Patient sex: F
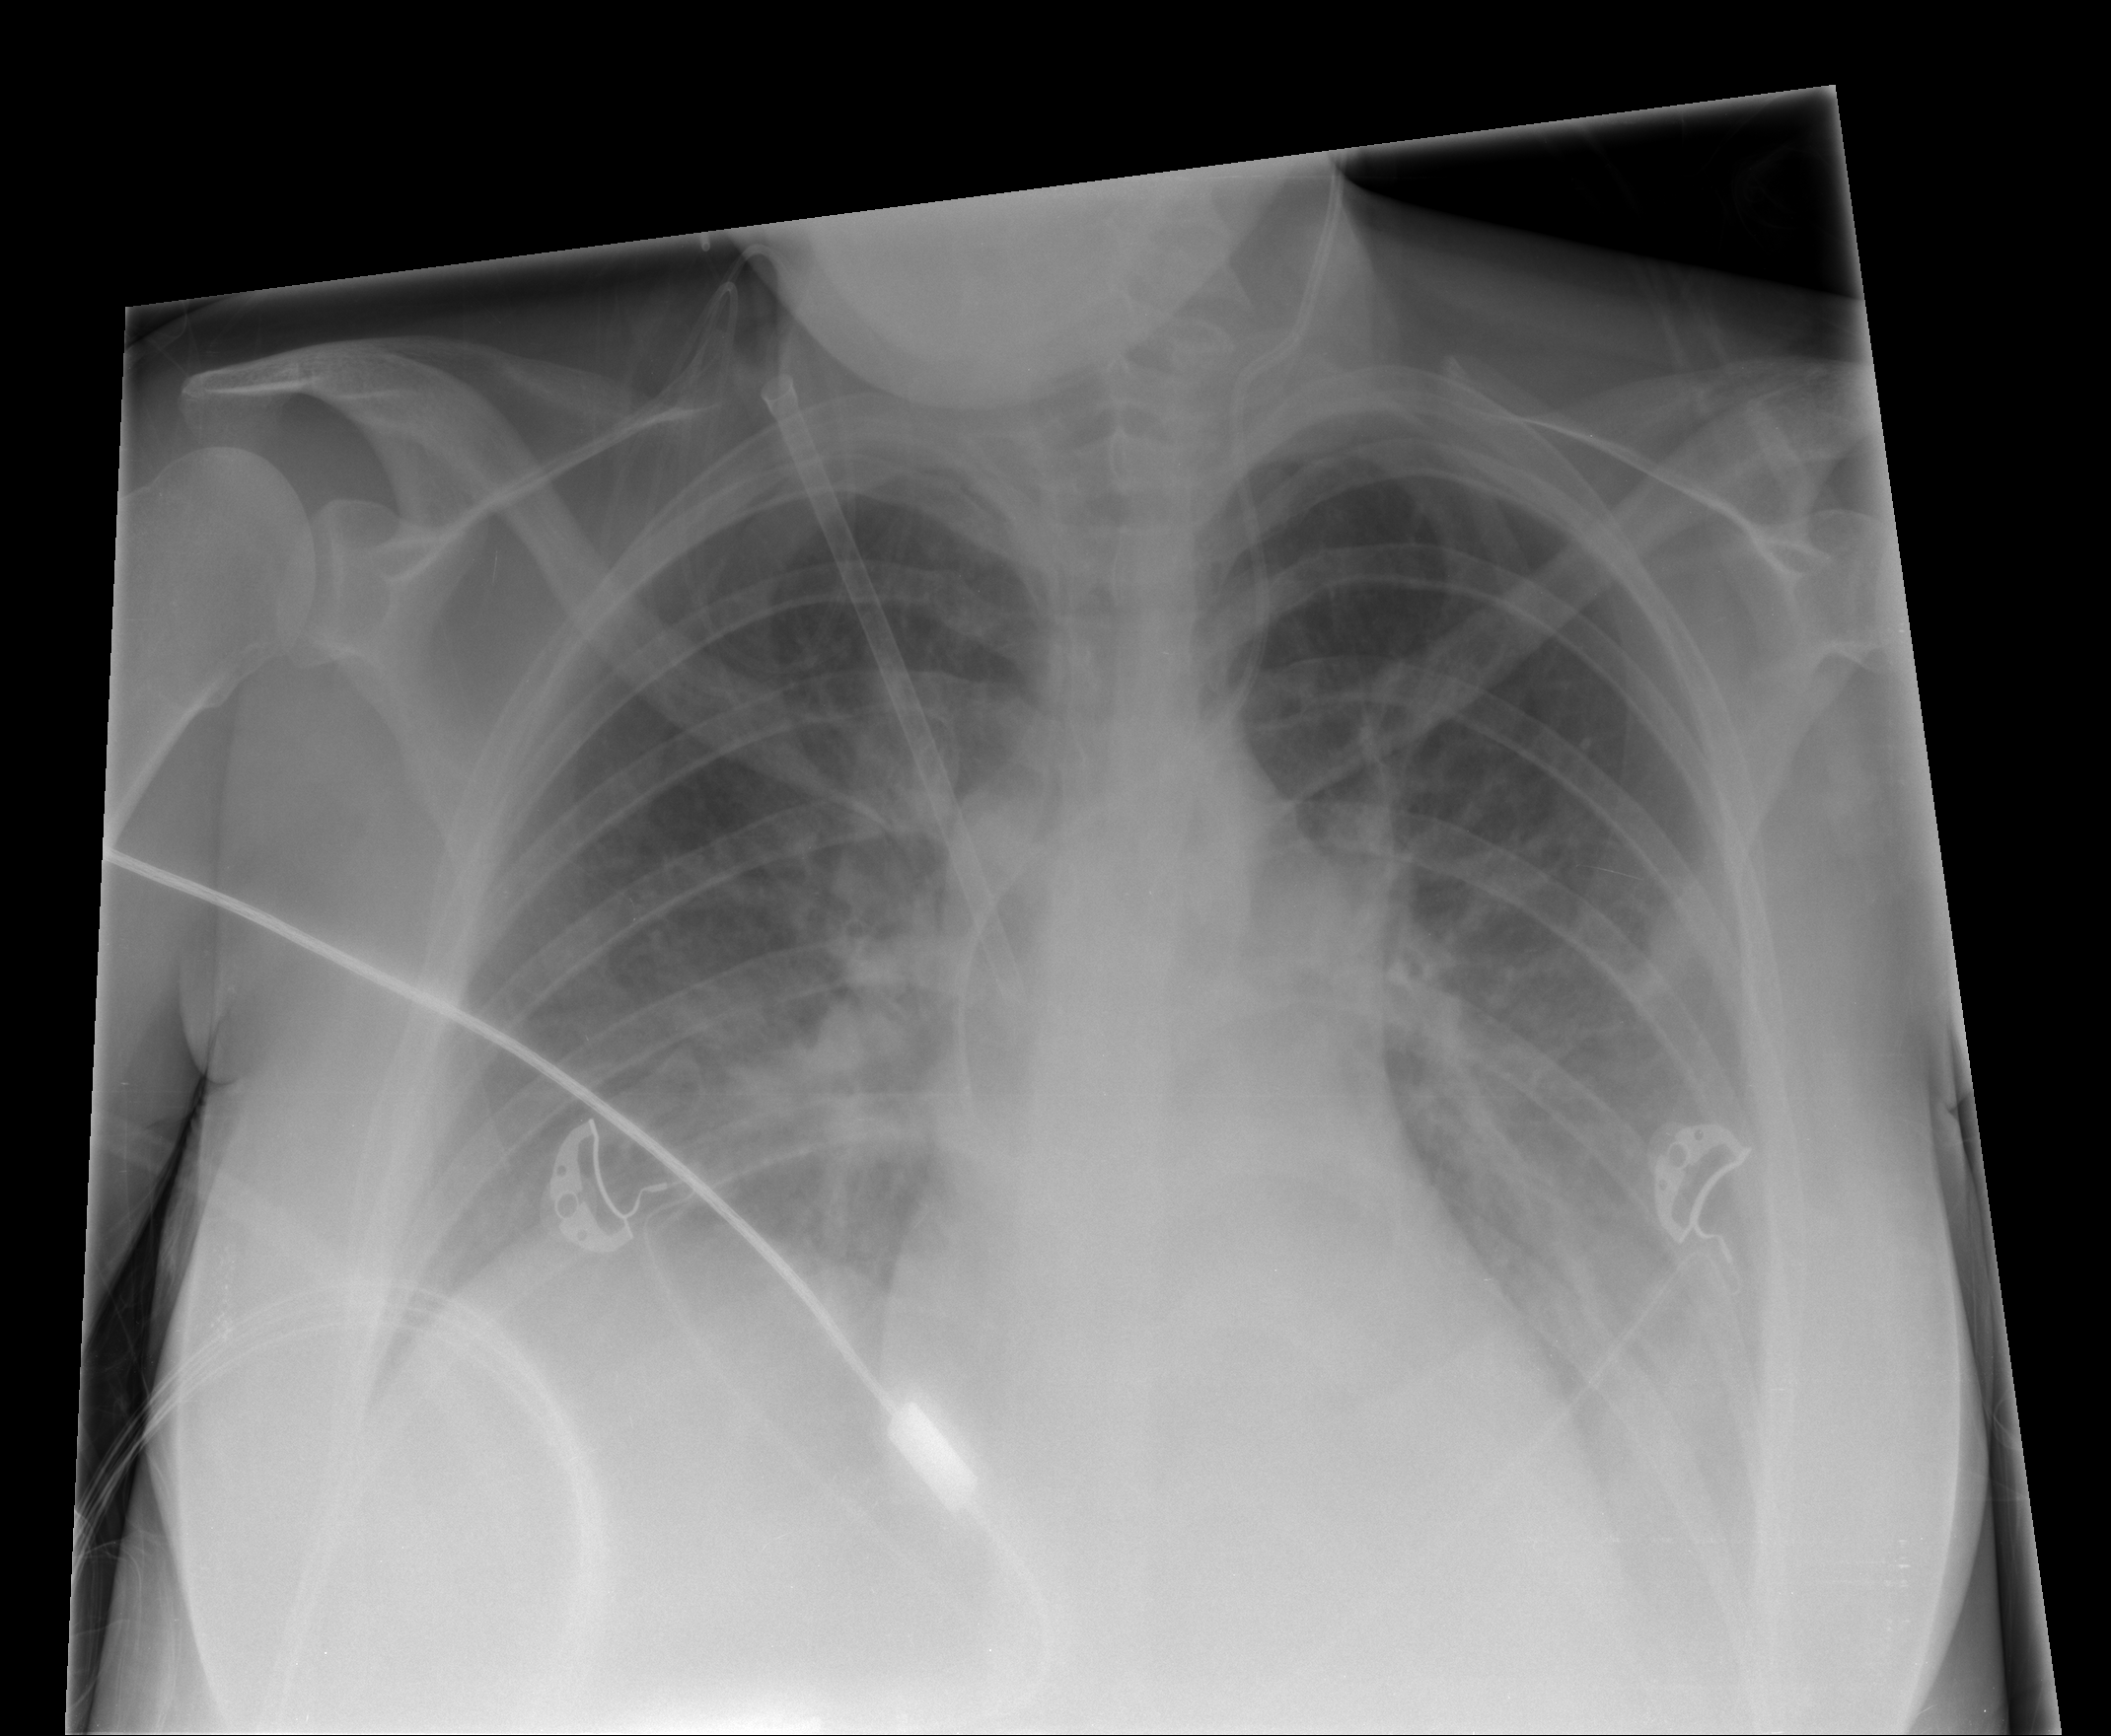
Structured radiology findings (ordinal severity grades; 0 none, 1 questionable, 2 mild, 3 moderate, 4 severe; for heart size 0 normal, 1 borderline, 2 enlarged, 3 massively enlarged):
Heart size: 0
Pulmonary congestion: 0
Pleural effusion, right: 2
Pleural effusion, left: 3
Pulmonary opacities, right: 0
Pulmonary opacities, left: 0
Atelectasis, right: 1
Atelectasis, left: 2